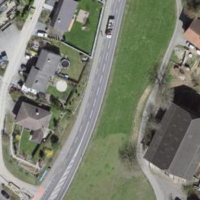
EUNIS habitat code: 55
Species observed at this site:
Sorbus aucuparia